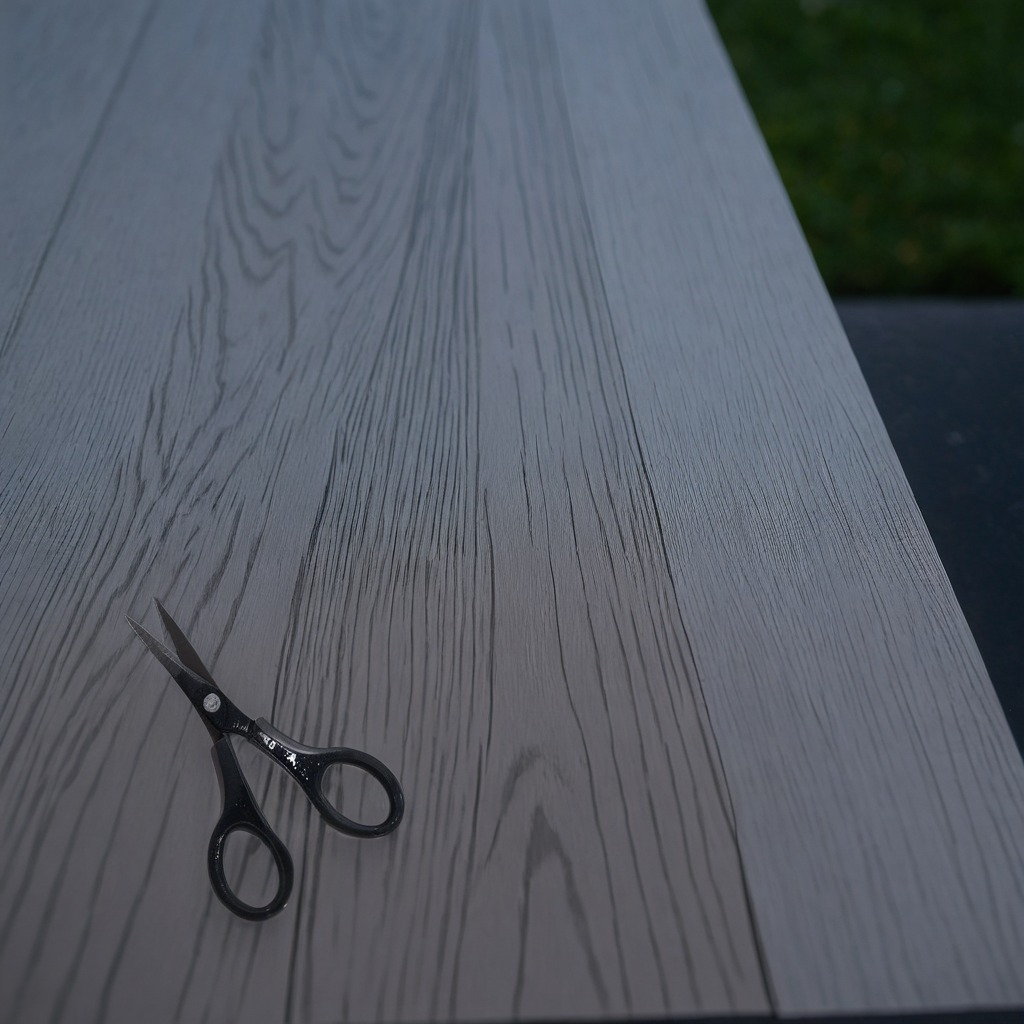
A scissor lying on the old table with faint burn marks in a small garage at twilight